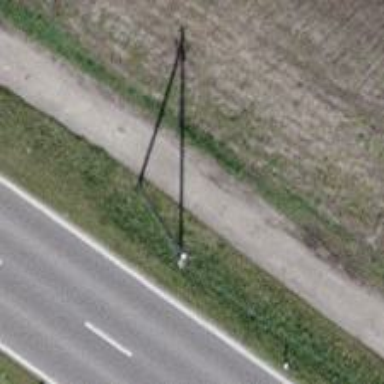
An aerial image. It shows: Well-maintained track road of grade 1.